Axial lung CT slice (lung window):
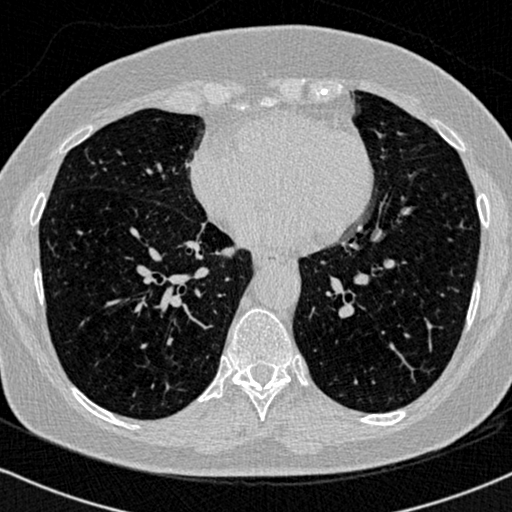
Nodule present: no